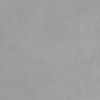
Label: dusty